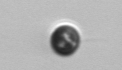
Label: Dinophyceae